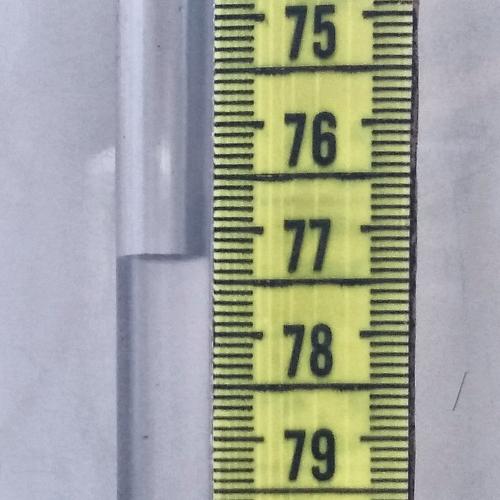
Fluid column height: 77.3 cm